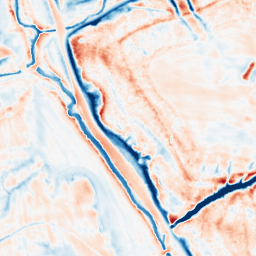
Category: multiscale
Decomposition family: dog_multiscale
Decomposition parameters: sigma_ratio: 1.6
n_scales: 5
base_sigma: 0.5
Upsampling method: sinc_blackman
Upsampling parameters: scale: 2
kernel_size: 8
Upsampling scale: 2